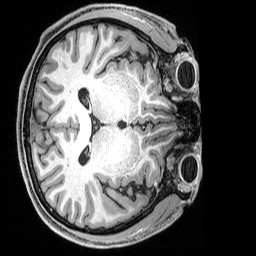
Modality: T1w
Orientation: axial
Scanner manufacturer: siemens
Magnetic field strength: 3 T
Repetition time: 2.5 s
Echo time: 0.0029 s